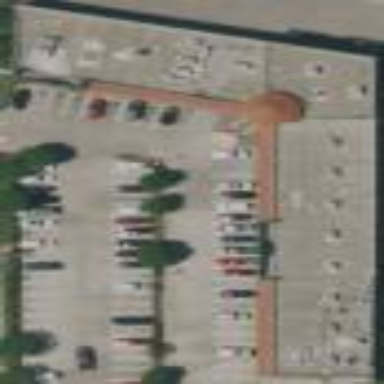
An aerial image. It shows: Retail building.